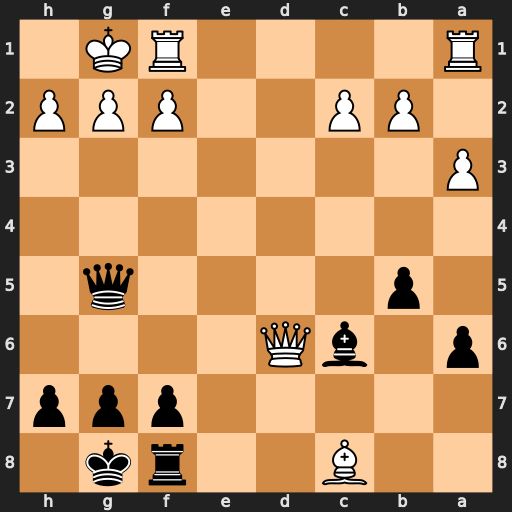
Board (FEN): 2B2rk1/5ppp/p1bQ4/1p4q1/8/P7/1PP2PPP/R4RK1
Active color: b
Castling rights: -
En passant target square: -
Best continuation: Qxg2#